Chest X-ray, AP view. Patient: 22 years old, sex F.
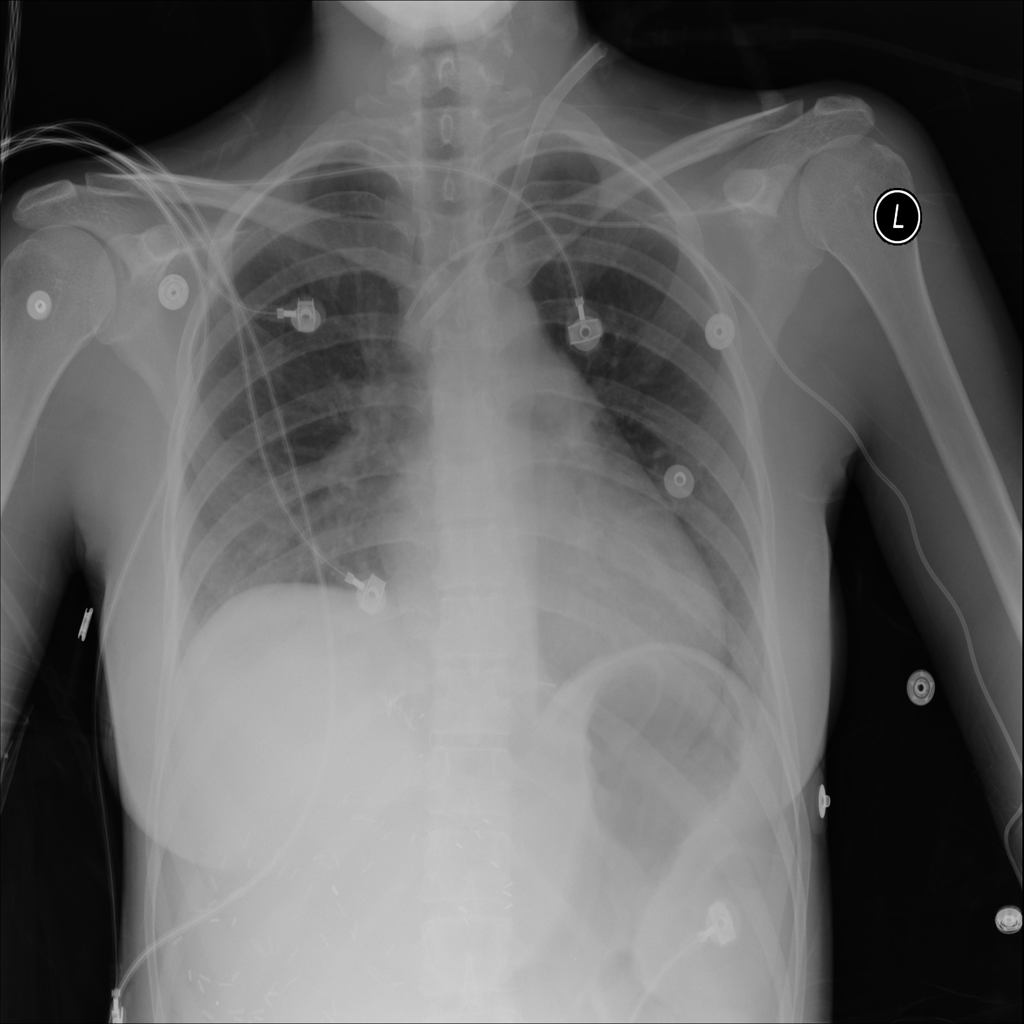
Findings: Atelectasis